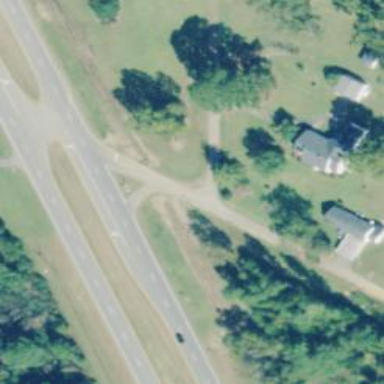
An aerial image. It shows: Trunk expressway with asphalt surface. It is dual carriageway.